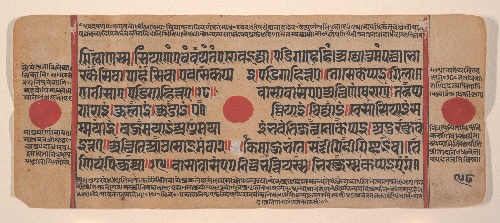
Date: 15th century
Object type: Folio
Classification: Paintings
Medium: Ink, opaque watercolor, and gold on paper
Culture: India (Gujarat)
Dimensions: 4 3/8 x 10 5/8 in. (11.1 x 27 cm)
Department: Asian Art
Credit line: Rogers Fund, 1955
Accession year: 1955
Repository: Metropolitan Museum of Art, New York, NY